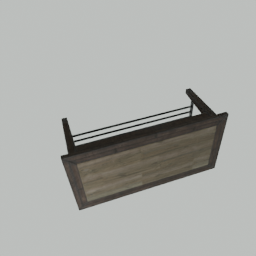
Label: furniture